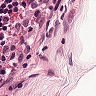
Metastatic tissue present: no